Brain MRI, t1w sequence, axial 2D slice.
Patient: age 51, sex F, weight 95 kg, height 1.95 m
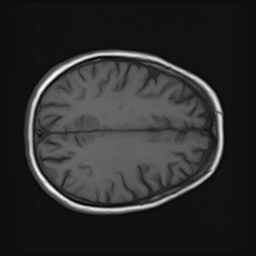